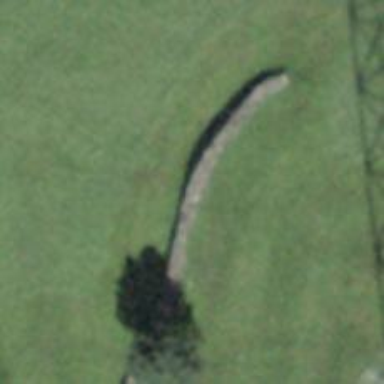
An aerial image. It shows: Wall made of dry stone.